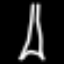
Label: The Eiffel Tower